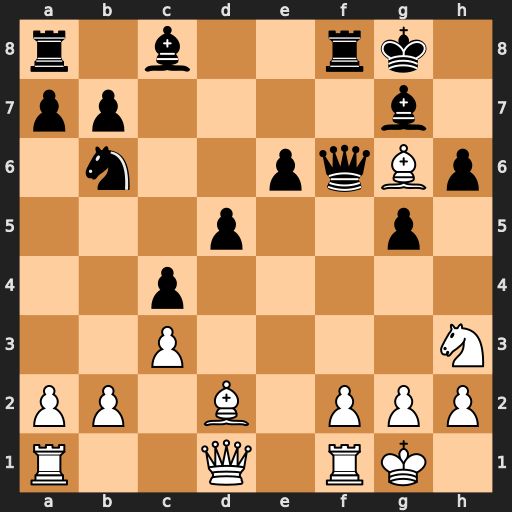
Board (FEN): r1b2rk1/pp4b1/1n2pqBp/3p2p1/2p5/2P4N/PP1B1PPP/R2Q1RK1
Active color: w
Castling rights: -
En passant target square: -
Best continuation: Qh5 e5 Bxg5 Bg4 Bxf6 Bxh5 Bxg7